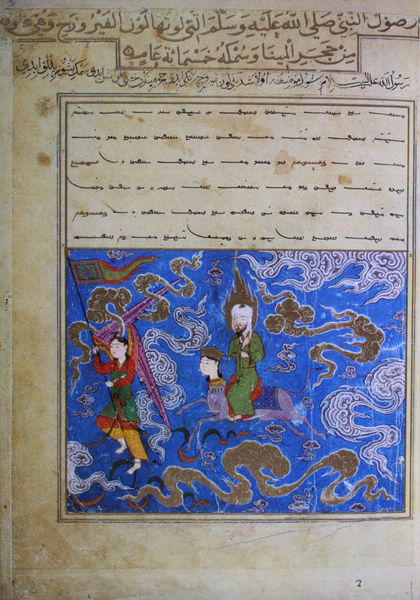
Titel: Miradschname(Buch der Himmelfahrt). Der Weg in den ersten Himmel
Künstler: Herat (Chorasan)
Standort: Paris
Institution: Bibliothèque Nationale.
Schlagwörter: blau, feuer, flügel, fuß, himmel, mann, wasser, weiß, wolken, gelb, grün, menschen, bunt, frau, hut, kleid, männer, zeichen, zeichnung, rot, tier, wolke, malerei, muster, bart, diener, halten, mensch, rahmen, bild, wind, qualm, rauch, gold, haare, kind, person, krone, rosa, pferd, reiter, engel, reiten, ritt, japan, schrift, wellen, papier, zwei, fahne, formen, lila, banner, luft, könig, schriftzeichen, laviert, buch, orient, asien, seite, illustration, text, asiatisch, worte, koloriert, schritt, wimpel, fleck, buchseite, china, pergament, arabisch, zentaur, märchen, fabelwesen, schlangen, golden, wellenförmig, indien, turban, arabien, islam, persien, drachen, drache, handschrift, galopp, sultan, zeichung, coloriert, buchmalerei, osmanen, codex, indisch, koran, sure, mohamed, mohammed, arabische schrift, grünes gewand, mogul, buchruck, moguln, reite, 2 personen pferd mit menschlicher gestalt, fantasiegestalt